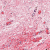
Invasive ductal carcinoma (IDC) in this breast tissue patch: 0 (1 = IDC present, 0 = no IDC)